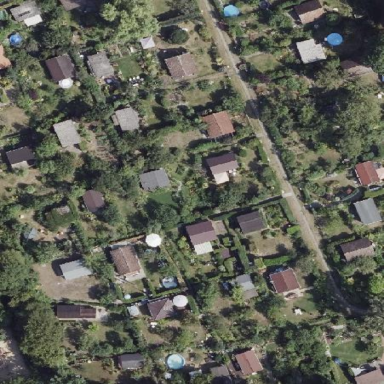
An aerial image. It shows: Fence surrounding allotments.